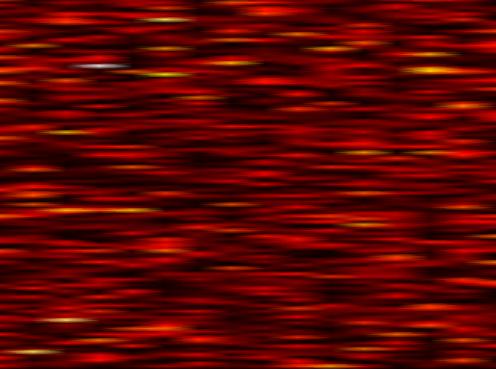
Label: FBMC